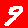
Digit: 9